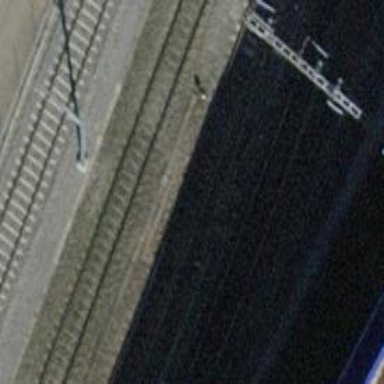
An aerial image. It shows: Single-track electrified railway siding with contact line for service.